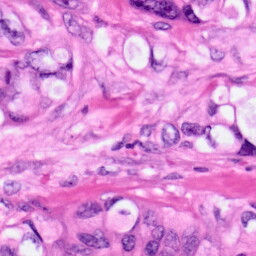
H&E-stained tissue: Pancreatic